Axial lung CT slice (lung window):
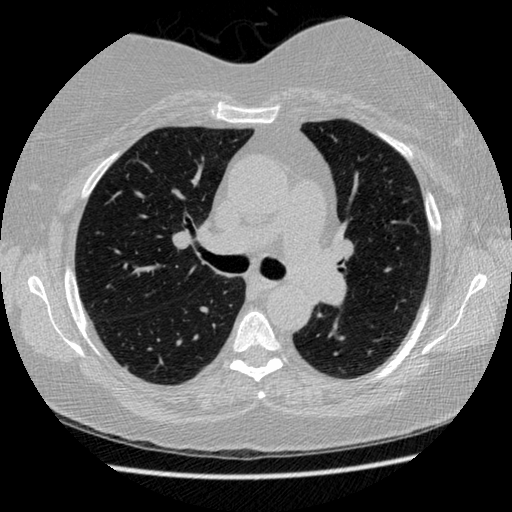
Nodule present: no